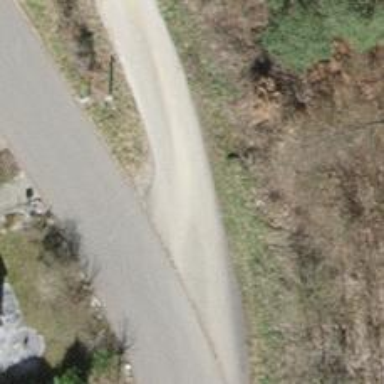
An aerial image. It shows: Path.